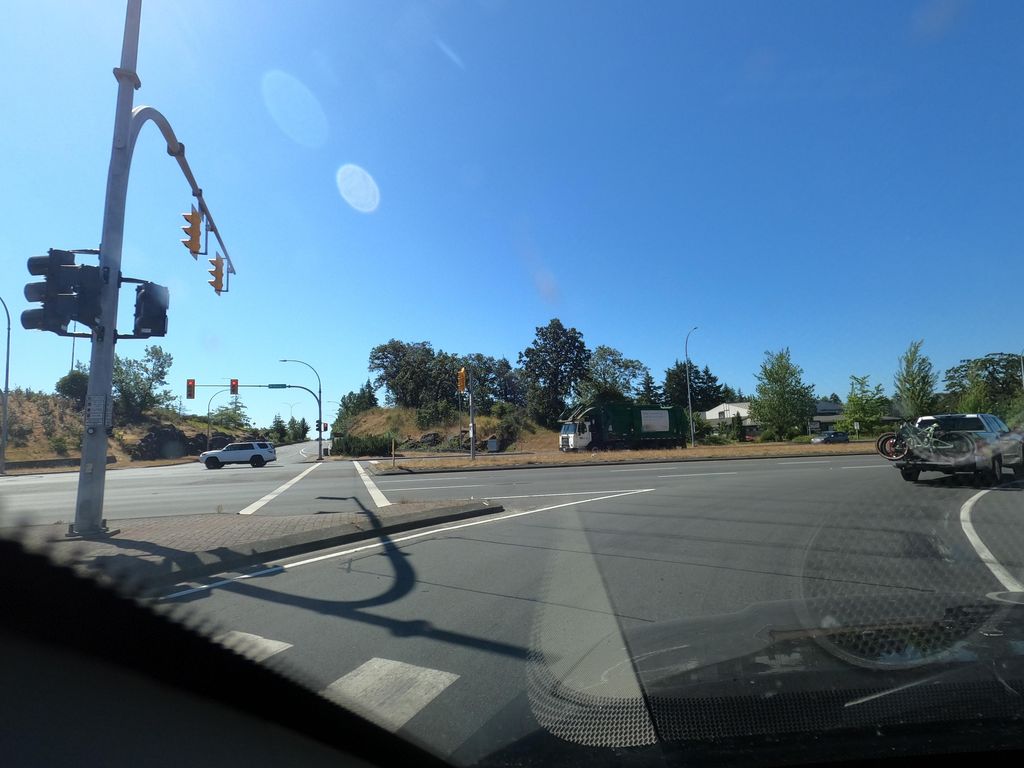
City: victoria